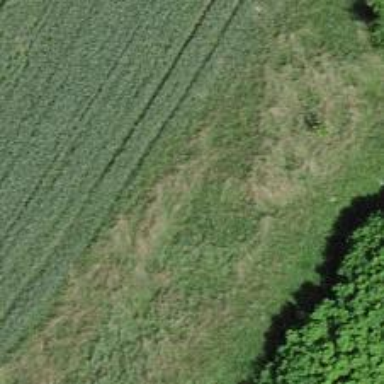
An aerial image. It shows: Single tag "natural: tree."